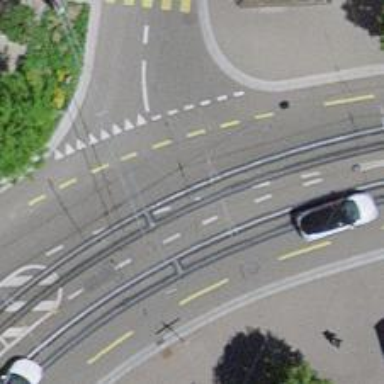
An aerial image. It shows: Railway level crossing.